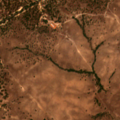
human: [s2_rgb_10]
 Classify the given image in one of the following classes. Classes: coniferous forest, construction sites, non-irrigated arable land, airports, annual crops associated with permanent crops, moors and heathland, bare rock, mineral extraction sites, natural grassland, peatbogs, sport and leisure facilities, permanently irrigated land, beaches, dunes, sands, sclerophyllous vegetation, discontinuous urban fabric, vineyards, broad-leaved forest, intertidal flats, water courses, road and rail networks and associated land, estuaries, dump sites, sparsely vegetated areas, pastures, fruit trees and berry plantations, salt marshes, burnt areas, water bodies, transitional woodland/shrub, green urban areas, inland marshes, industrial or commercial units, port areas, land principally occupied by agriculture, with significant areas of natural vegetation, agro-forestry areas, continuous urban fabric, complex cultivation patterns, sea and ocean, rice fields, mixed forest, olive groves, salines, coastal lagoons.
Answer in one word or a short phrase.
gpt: pastures, agro-forestry areas, broad-leaved forest